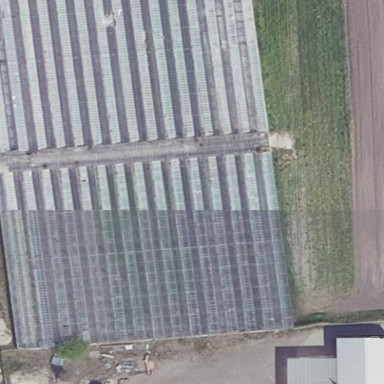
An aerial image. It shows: Greenhouse.